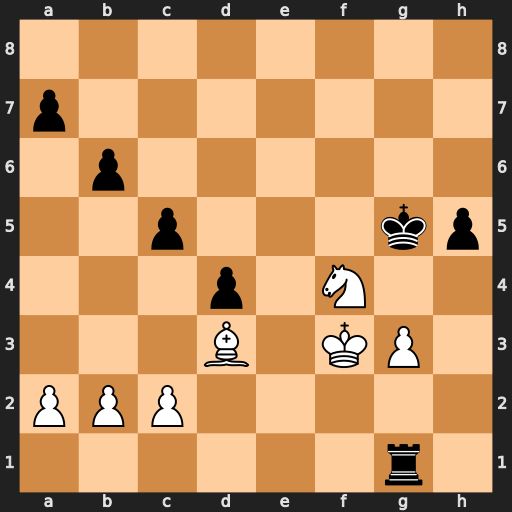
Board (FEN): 8/p7/1p6/2p3kp/3p1N2/3B1KP1/PPP5/6r1
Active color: w
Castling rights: -
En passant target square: -
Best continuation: Nh3+ Kf6 Nxg1